Question: Is it possible i can have a top panel for a login. Then a middle and bottom panel underneath.
I'm using gridbaglayout and i have assigned 2 panels. One panel has components linked to it for login details and the other panel has other components linked to it. However, it's not going occurring to plan.
Ive tried using Box/Borderlayout to do this, but then i'm not able to create the spacing i want.
Here is a sketch of what i want.

'''
public class GUI extends JFrame{
private JPanel myTopPL, myTopPL2;
private JTextField myUsernameTF;
private JTextField myPasswordTF;
private JTextField myMessageTF;
private JLabel myUsernameLBL;
private JLabel myPasswordLBL;
private JLabel myItemsLBL;
private JTextArea myMainTA;
private JButton myLoginBN;
private JButton myConnectBN;
private JButton mySendBN;
private JComboBox myItemsCB;
public GUI () {
super("GUI ");
setLayout(new GridBagLayout());
myTopPL = new JPanel();
myTopPL2 = new JPanel();
myTopPL.setLayout(new GridBagLayout());
myTopPL2.setLayout(new GridBagLayout());
GridBagConstraints myTopPLGBC = new GridBagConstraints();
myTopPLGBC.weightx = 1;
myTopPLGBC.weighty = 1;
GridBagConstraints myTopPLGBC2 = new GridBagConstraints();
myTopPLGBC.weightx = 2;
myTopPLGBC.weighty = 2;
myUsernameLBL = new JLabel("Username: ");
myUsernameLBL.setFont(new Font("Arial", Font.BOLD, 13));
myTopPLGBC.gridx = 1;
myTopPLGBC.gridy = 1;
myTopPLGBC.insets = new Insets(5,5,5,5);
myTopPL.add(myUsernameLBL, myTopPLGBC);
myUsernameTF = new JTextField(10);
myTopPLGBC.gridx = 2;
myTopPLGBC.gridy = 1;
myTopPLGBC.insets = new Insets(5,5,5,5);
myTopPL.add(myUsernameTF,myTopPLGBC);
myPasswordLBL = new JLabel("Password: ");
myPasswordLBL.setFont(new Font("Arial", Font.BOLD, 13));
myTopPLGBC.gridx = 3;
myTopPLGBC.gridy = 1;
myTopPLGBC.insets = new Insets(5,5,5,5);
myTopPL.add(myPasswordLBL, myTopPLGBC);
myPasswordTF = new JTextField(10);
myTopPLGBC.gridx = 4;
myTopPLGBC.gridy = 1;
myTopPLGBC.insets = new Insets(5,5,5,5);
myTopPL.add(myPasswordTF,myTopPLGBC);
myLoginBN = new JButton("Login");
myTopPLGBC.gridx = 5;
myTopPLGBC.gridy = 1;
myTopPLGBC.insets = new Insets(5,5,5,5);
myTopPL.add(myLoginBN,myTopPLGBC);
myItemsLBL = new JLabel("Items: ");
myItemsLBL.setFont(new Font("Arial", Font.BOLD, 13));
myTopPLGBC2.gridx = 1;
myTopPLGBC2.gridy = 3;
myTopPLGBC2.insets = new Insets(5,5,5,5);
myTopPL2.add(myItemsLBL, myTopPLGBC2);
myItemsCB = new JComboBox();
myItemsCB.addItem(" Select an Item ");
myTopPLGBC2.gridx = 1;
myTopPLGBC2.gridy = 4;
myTopPLGBC2.insets = new Insets(5,5,5,5);
myTopPL2.add(myItemsCB, myTopPLGBC2);
myConnectBN = new JButton("Connect");
myTopPLGBC2.gridx = 2;
myTopPLGBC2.gridy = 4;
myTopPLGBC2.insets = new Insets (5,5,5,5);
myTopPL2.add(myConnectBN, myTopPLGBC2);
GridBagConstraints GBC = new GridBagConstraints();
GBC.anchor = GridBagConstraints.NORTHWEST;
GBC.weightx = 1;
GBC.weighty = 1;
this.add(myTopPL,GBC);
GridBagConstraints GBC2 = new GridBagConstraints();
GBC2.anchor = GridBagConstraints.NORTHWEST;
GBC2.weightx = 2;
GBC2.weighty = 2;
this.add(myTopPL2,GBC2);
}
public static void main(String[] args) {
GUI GUI = new GUI ();
GUI .setDefaultCloseOperation(RMIAuctionHouse.EXIT_ON_CLOSE);
GUI .setSize(750,500);
GUI .setVisible(true);
}
}
'''
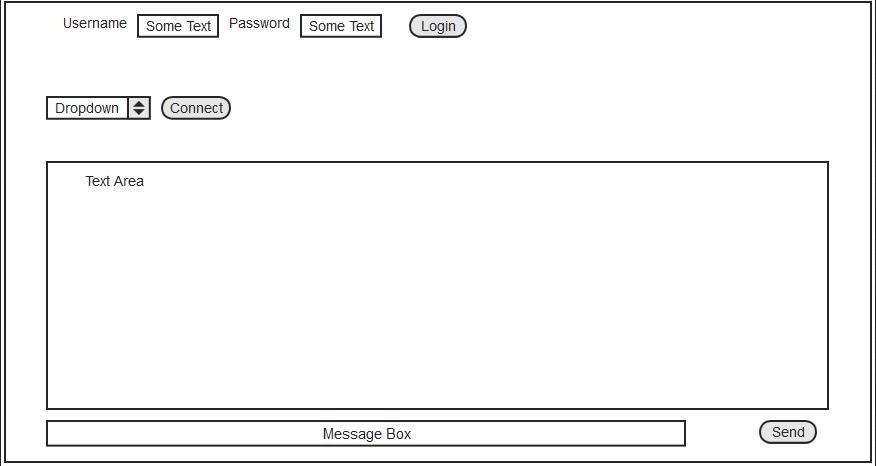
Answer: I'd break down the application into it's individual areas of responsibilities and focus on creating the UI elements to support it. This will allow you to focus on the needs of each section of your application, it also allows you the opportunity to change around the layout as you need

'''
public class TestLayout15 {
public static void main(String[] args) {
new TestLayout15();
}
public TestLayout15() {
EventQueue.invokeLater(new Runnable() {
@Override
public void run() {
try {
UIManager.setLookAndFeel(UIManager.getSystemLookAndFeelClassName());
} catch (ClassNotFoundException | InstantiationException | IllegalAccessException | UnsupportedLookAndFeelException ex) {
}
JFrame frame = new JFrame("Test");
frame.setDefaultCloseOperation(JFrame.EXIT_ON_CLOSE);
frame.setLayout(new BorderLayout());
frame.add(new MainPane());
frame.pack();
frame.setLocationRelativeTo(null);
frame.setVisible(true);
}
});
}
public class MainPane extends JPanel {
private JTextField messageField;
private JButton sendButton;
public MainPane() {
setBorder(new EmptyBorder(4, 4, 4, 4));
setLayout(new GridBagLayout());
GridBagConstraints gbc = new GridBagConstraints();
gbc.gridx = 0;
gbc.gridy = 0;
gbc.weightx = 1;
gbc.fill = GridBagConstraints.HORIZONTAL;
gbc.gridwidth = GridBagConstraints.REMAINDER;
add(new LoginPane(), gbc);
gbc.gridy++;
add(new ConnectPane(), gbc);
gbc.gridy++;
gbc.weighty = 1;
gbc.fill = GridBagConstraints.BOTH;
add(new JScrollPane(new JTextArea(5, 20)), gbc);
gbc.gridwidth = 1;
messageField = new JTextField(10);
sendButton = new JButton("Send");
gbc.gridy++;
gbc.weighty = 0;
gbc.fill = GridBagConstraints.HORIZONTAL;
add(messageField, gbc);
gbc.gridx++;
gbc.weightx = 0;
add(sendButton, gbc);
}
}
public class ConnectPane extends JPanel {
private JComboBox comboBox;
private JButton connectButton;
public ConnectPane() {
comboBox = new JComboBox();
connectButton = new JButton("Connect");
setLayout(new GridBagLayout());
GridBagConstraints gbc = new GridBagConstraints();
gbc.gridx = 0;
gbc.gridy = 0;
gbc.anchor = GridBagConstraints.WEST;
add(comboBox, gbc);
gbc.gridx++;
gbc.weightx = 1;
add(connectButton, gbc);
}
}
public class LoginPane extends JPanel {
private JTextField userNameField;
private JPasswordField passwordField;
private JButton loginButton;
public LoginPane() {
userNameField = new JTextField(10);
passwordField = new JPasswordField(10);
loginButton = new JButton("Login");
setLayout(new GridBagLayout());
GridBagConstraints gbc = new GridBagConstraints();
gbc.gridx = 0;
gbc.gridy = 0;
gbc.anchor = GridBagConstraints.WEST;
add(new JLabel("User name:"), gbc);
gbc.gridx++;
add(userNameField, gbc);
gbc.gridx++;
add(new JLabel("Password:"), gbc);
gbc.gridx++;
add(passwordField, gbc);
gbc.gridx++;
gbc.weightx = 1;
add(loginButton, gbc);
}
}
}
'''